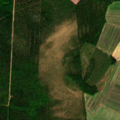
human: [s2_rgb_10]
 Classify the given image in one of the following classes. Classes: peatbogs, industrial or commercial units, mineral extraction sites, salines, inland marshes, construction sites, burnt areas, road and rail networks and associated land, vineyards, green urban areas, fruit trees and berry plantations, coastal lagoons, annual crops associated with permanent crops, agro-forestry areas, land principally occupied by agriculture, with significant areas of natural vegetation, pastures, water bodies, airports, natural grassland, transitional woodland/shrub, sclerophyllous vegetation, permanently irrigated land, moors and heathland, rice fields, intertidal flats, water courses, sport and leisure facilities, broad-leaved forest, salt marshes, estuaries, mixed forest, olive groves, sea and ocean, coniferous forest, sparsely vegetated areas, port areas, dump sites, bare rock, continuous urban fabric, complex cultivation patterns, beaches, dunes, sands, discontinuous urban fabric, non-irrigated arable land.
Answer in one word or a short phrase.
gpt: non-irrigated arable land, coniferous forest, mixed forest, transitional woodland/shrub